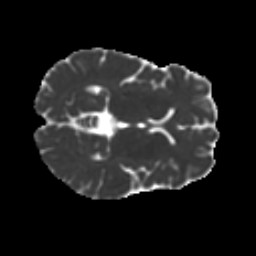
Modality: MD
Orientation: axial
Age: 23
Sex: female
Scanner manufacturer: ge
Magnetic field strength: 3 T
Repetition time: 7.8 s
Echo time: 0.0606 s